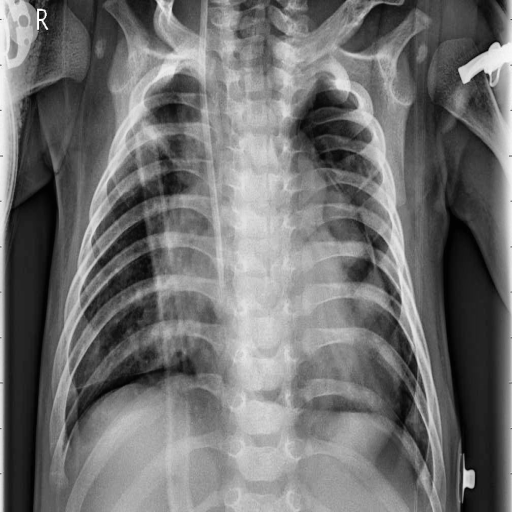
Finding: PNEUMONIA